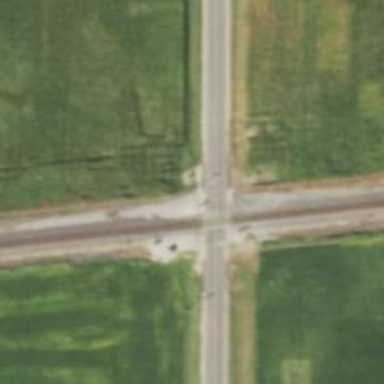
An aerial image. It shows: Railway level crossing.